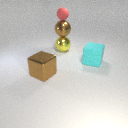
small red rubber sphere above large yellow metal sphere